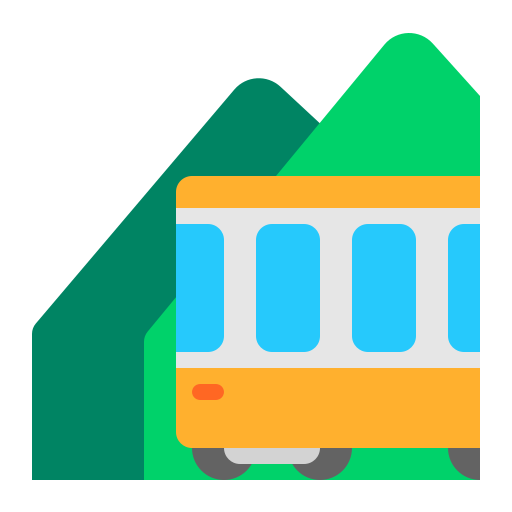
mountain railway flat